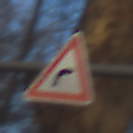
Verkehrszeichen: KurveRechts
Umgebung: Outdoor, Nature
Tageszeit: SunriseSunset
Wetter: Clear
Licht: Natural
Jahreszeit: Autumn
Kontrast: HighContrast